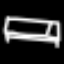
Label: bed